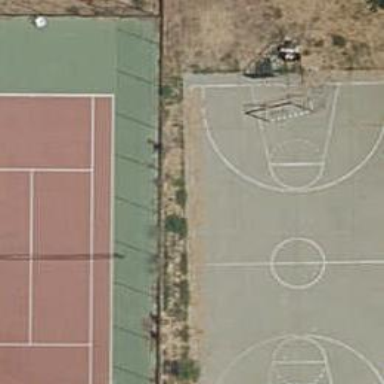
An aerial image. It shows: Basketball court in the leisure land pitch.